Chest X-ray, PA view. Patient: 52 years old, sex M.
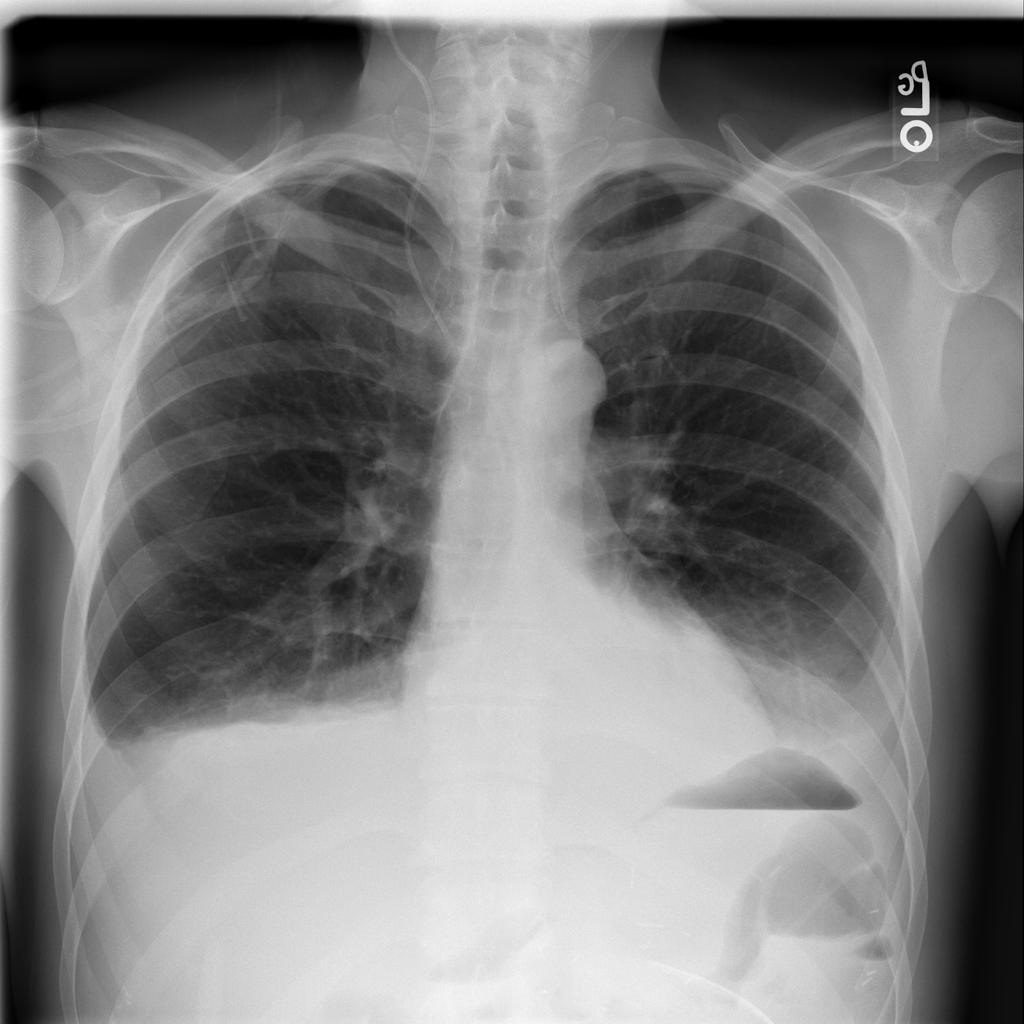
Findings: Atelectasis, Effusion